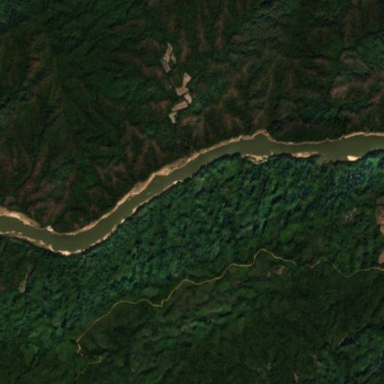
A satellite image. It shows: River flowing through natural landscape.